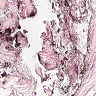
Metastatic tissue present: no